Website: ulta-beauty
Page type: delivery-shipping
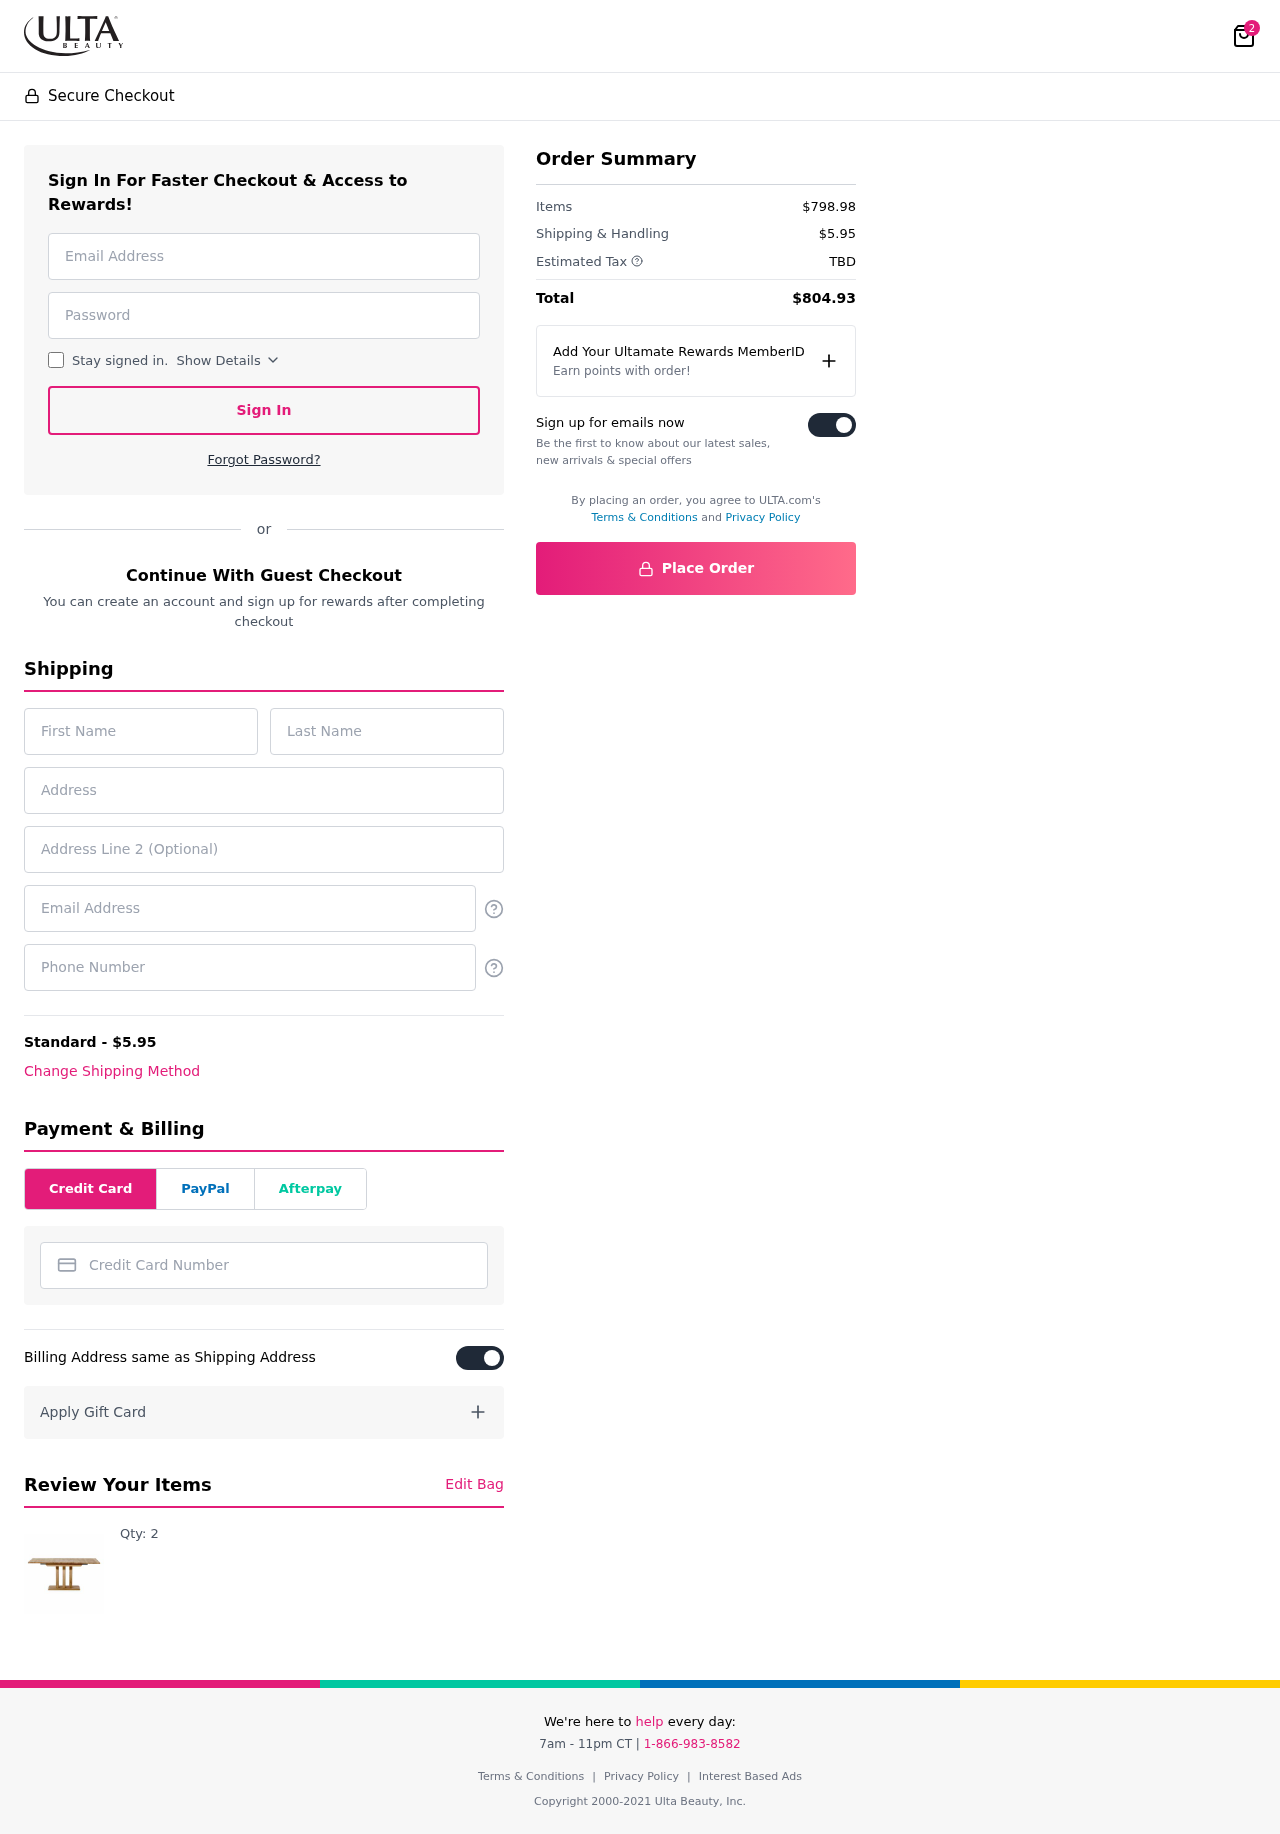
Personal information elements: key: PII_CARD_NUMBER
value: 6011 5354 4439 2848
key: PII_EMAIL
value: alexander_mccoy@yahoo.com
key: PII_EMAIL2
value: alexander_mccoy@yahoo.com
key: PII_FIRSTNAME
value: Alexander
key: PII_LASTNAME
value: Mccoy
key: PII_PHONE
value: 5692254812
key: PII_STREET
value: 181 Stephanie Plains Apt. 983
Product elements: key: PRODUCT1_QUANTITY
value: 2
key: PRODUCT1
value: Qty: 2
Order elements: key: ORDER_NUM_ITEMS
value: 2
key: ORDER_SHIPPING_COST
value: $5.95
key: ORDER_SUBTOTAL
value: $798.98
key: ORDER_TAX
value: TBD
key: ORDER_TOTAL
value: $804.93